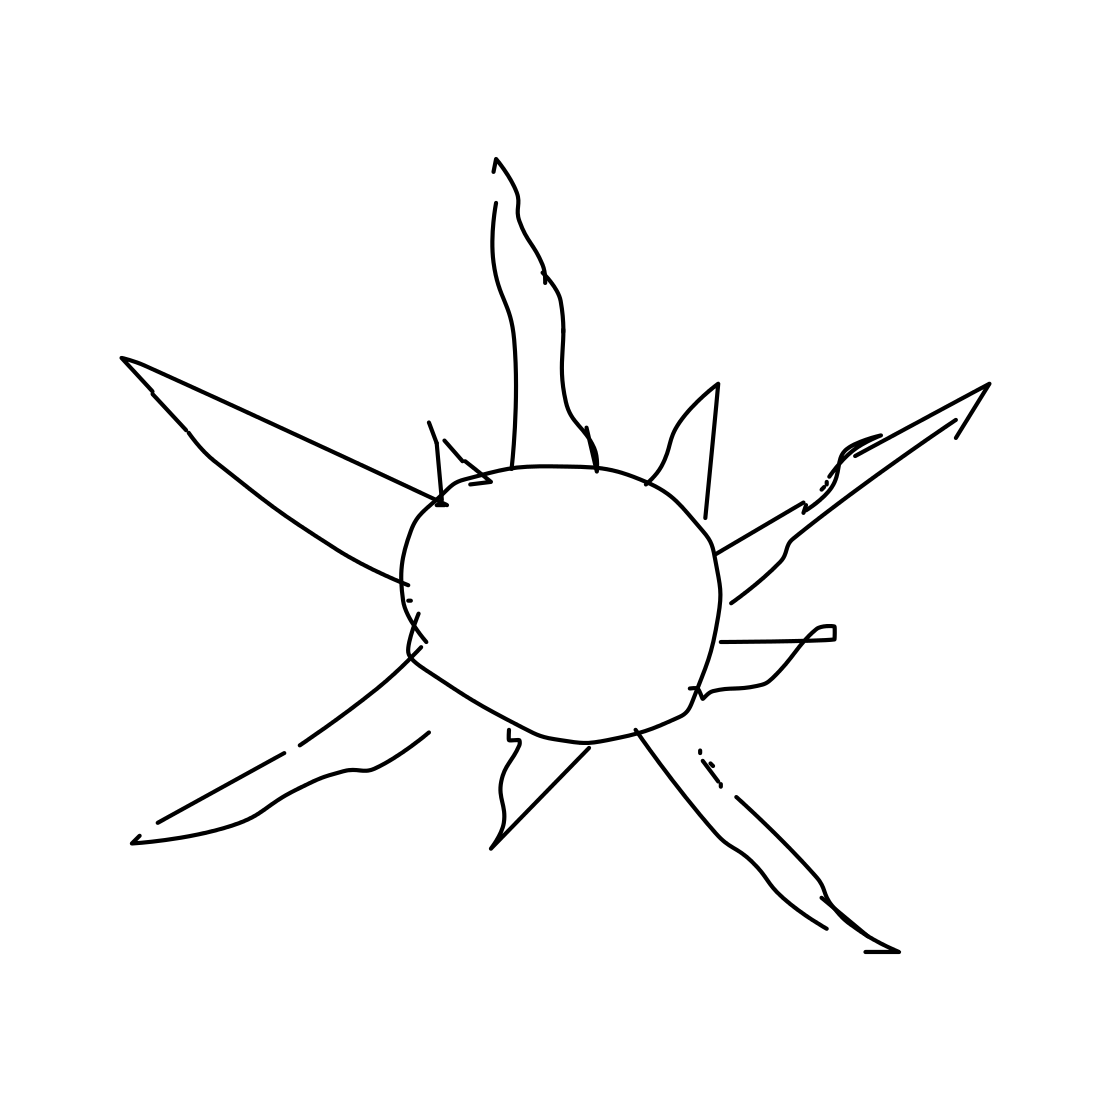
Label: sun